Interaction volume radius: 5 \u00c5
Interaction volume height: 25 \u00c5
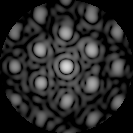
Disorder parameter: 0.3269